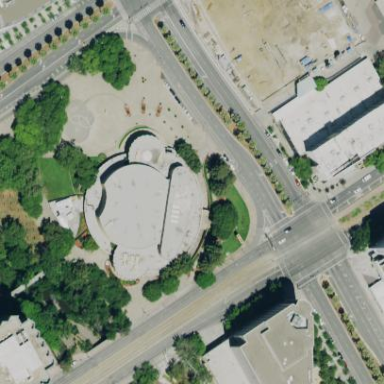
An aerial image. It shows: Theatre building with light gray roof and peru-colored facade.